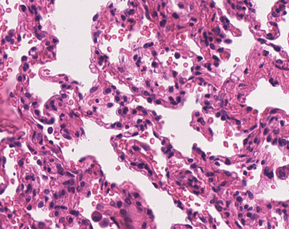
Tumor epithelial tissue: no
Tumor-associated stroma tissue: no
Normal tissue: yes